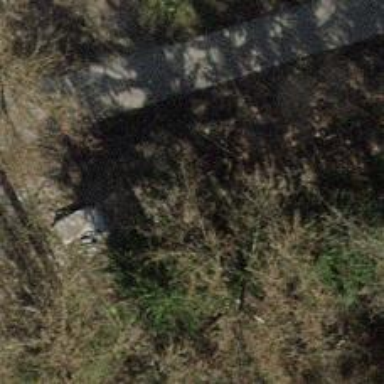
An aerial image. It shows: Concrete driveway designated as service road.